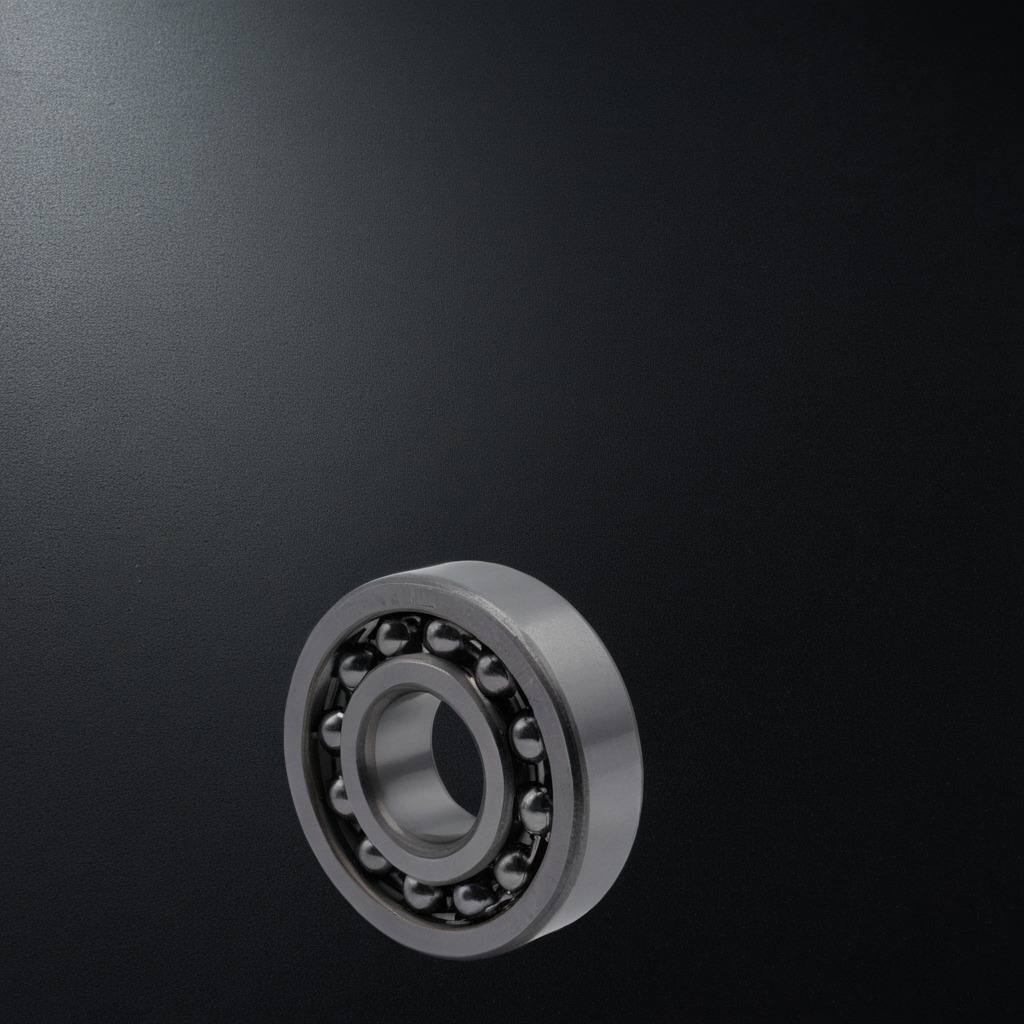
A metal ball bearing lying on the granite tabletop